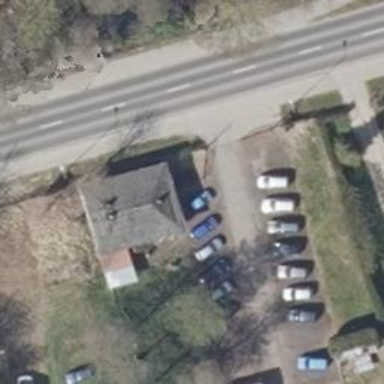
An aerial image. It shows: Shop that sells cars.